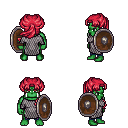
a pixel art fantasy rpg character, male body template, orc, green skin, chain mail, magenta pants, ruby red princess hairstyle, shield, four views (front, back, left, right), 2x2 character sprite sheet, small pixel art, hard edges, no anti-aliasing